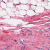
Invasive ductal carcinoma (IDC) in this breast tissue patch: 0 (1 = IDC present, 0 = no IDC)